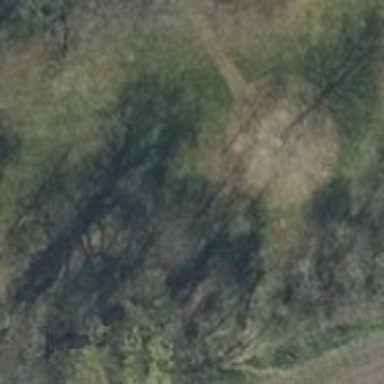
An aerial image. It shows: Row of trees in natural setting.